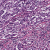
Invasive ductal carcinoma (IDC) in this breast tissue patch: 1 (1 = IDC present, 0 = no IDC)